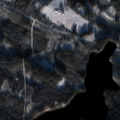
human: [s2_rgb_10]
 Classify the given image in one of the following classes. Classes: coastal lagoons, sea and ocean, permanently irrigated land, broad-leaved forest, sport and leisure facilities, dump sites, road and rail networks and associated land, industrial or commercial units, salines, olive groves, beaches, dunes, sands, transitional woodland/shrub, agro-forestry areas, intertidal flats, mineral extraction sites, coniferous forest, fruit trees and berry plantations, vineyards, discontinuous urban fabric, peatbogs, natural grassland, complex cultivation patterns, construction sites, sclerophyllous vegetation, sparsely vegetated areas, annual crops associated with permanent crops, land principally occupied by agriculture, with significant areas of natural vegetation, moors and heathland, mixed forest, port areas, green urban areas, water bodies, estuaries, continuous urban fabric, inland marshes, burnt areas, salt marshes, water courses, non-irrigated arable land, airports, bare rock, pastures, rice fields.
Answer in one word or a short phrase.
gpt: coniferous forest, mixed forest, water bodies